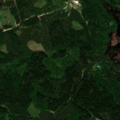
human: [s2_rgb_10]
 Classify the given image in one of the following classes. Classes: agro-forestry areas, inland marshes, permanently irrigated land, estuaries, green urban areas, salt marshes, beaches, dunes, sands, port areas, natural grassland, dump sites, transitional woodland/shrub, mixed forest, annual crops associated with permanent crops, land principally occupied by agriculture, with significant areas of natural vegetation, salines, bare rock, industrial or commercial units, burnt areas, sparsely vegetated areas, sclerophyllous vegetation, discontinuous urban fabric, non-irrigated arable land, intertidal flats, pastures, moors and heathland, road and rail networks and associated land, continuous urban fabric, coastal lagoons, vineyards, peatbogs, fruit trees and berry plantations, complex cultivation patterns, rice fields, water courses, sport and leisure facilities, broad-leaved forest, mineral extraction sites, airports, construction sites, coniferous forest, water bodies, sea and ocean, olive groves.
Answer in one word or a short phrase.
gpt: broad-leaved forest, coniferous forest, mixed forest, water bodies